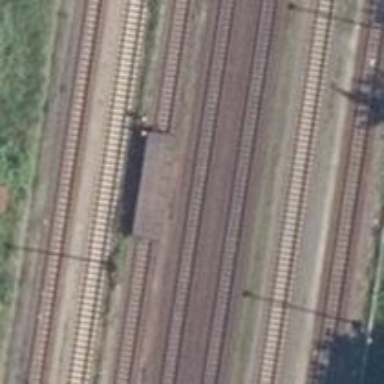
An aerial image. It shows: Railway track with contact lines for electrification.